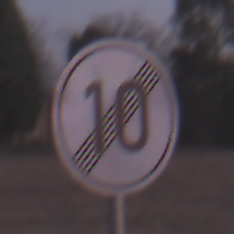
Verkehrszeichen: EndeGeschwindigkeit10
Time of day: SunriseSunset
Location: Outdoor (Nature)
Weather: Clear
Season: NotSpecified
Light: Natural